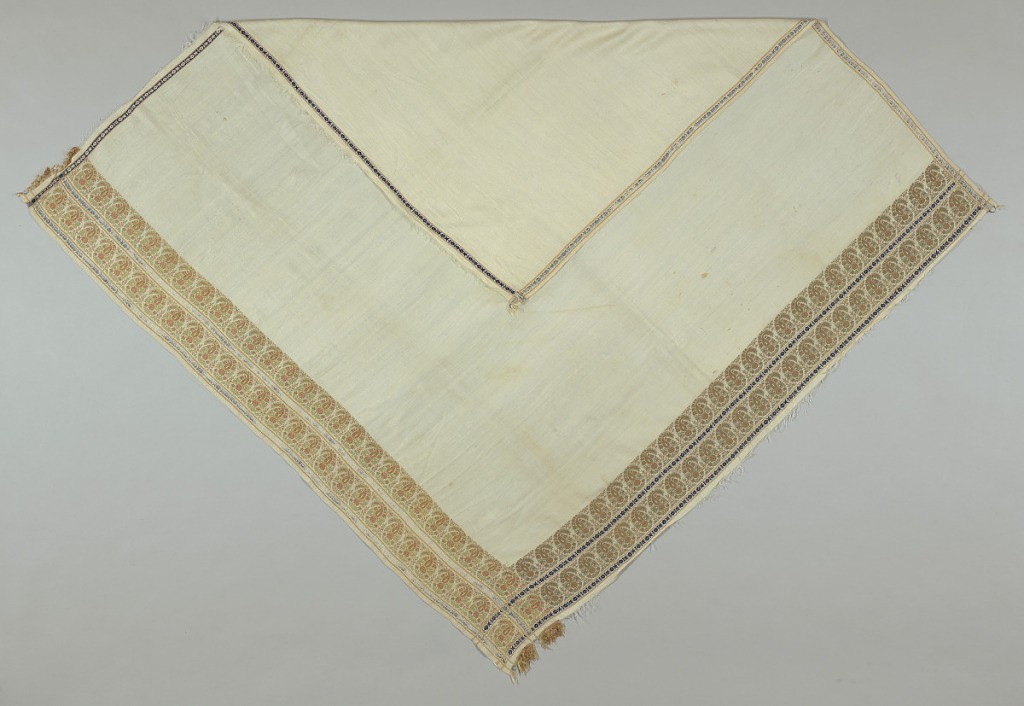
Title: Neckerchief
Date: late 19th century
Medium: silk Technique: twill weave with supplementary warps and wefts
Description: Costume accessory with bordered design of paisley botehs along two adjacent right angle edges. Scarf was to be folded diagonally and wrapped over the shoulders.